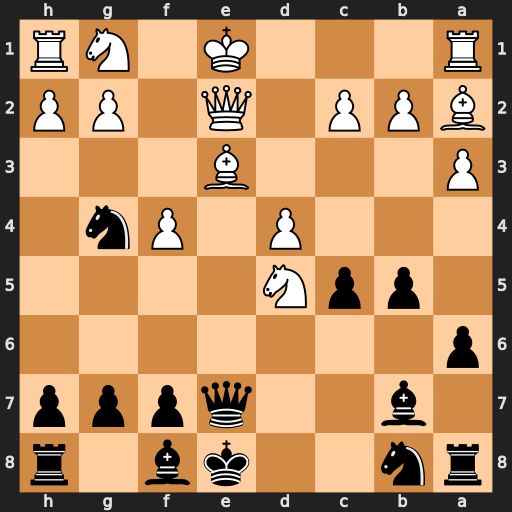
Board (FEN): rn2kb1r/1b2qppp/p7/1ppN4/3P1Pn1/P3B3/BPP1Q1PP/R3K1NR
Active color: b
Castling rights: KQkq
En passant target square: -
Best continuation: Bxd5 Bxd5 Nxe3